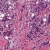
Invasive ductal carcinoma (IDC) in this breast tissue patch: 1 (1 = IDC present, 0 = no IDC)